Field crop: maize
Growth stage: 1
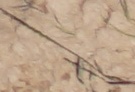
Species: lolium